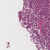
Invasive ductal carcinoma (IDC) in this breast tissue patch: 1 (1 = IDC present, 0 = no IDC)